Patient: sex M, age 62
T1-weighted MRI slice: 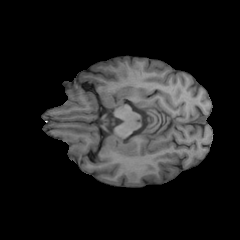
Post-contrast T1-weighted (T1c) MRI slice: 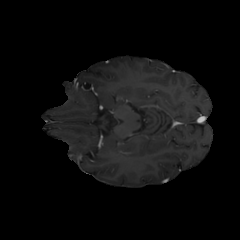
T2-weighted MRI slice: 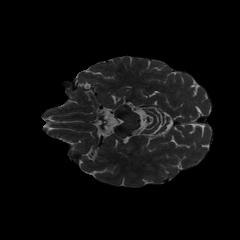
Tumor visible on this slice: no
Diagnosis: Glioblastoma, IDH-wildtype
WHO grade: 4